Interaction volume radius: 10 \u00c5
Interaction volume height: 15 \u00c5
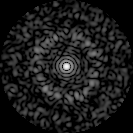
Disorder parameter: 0.8479